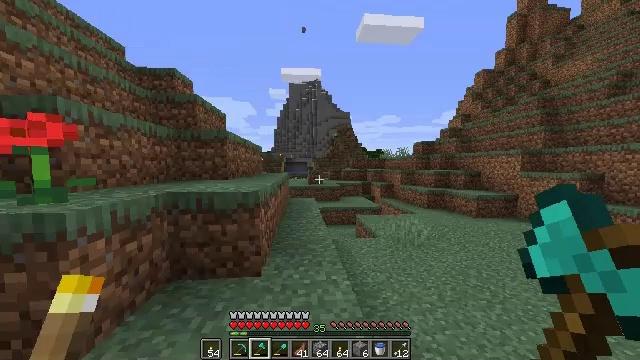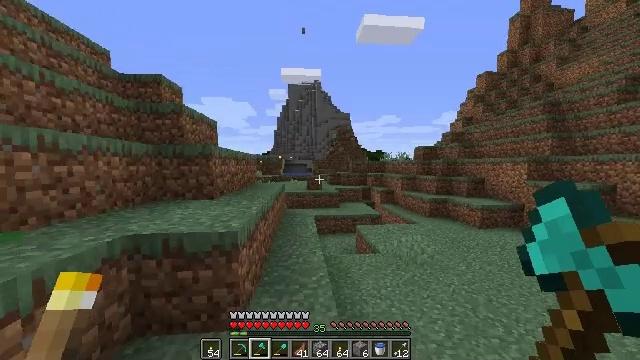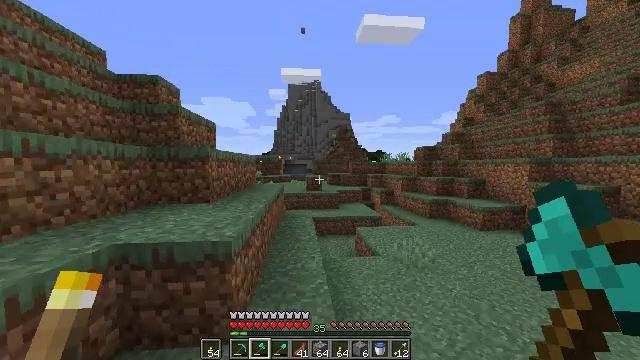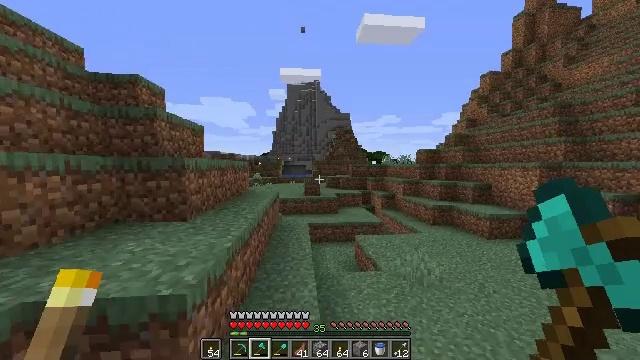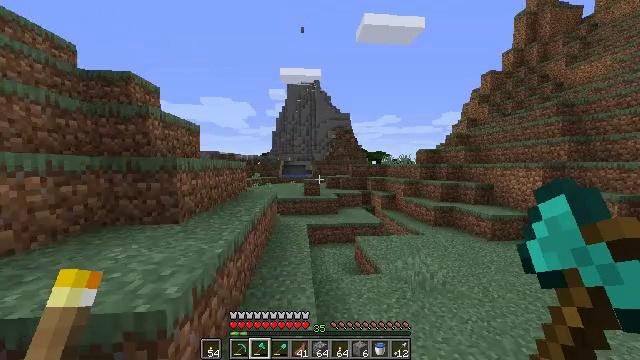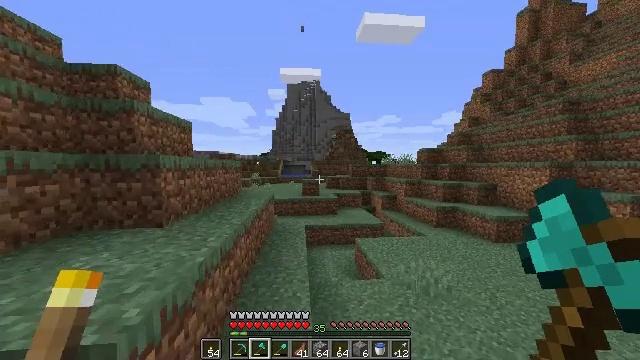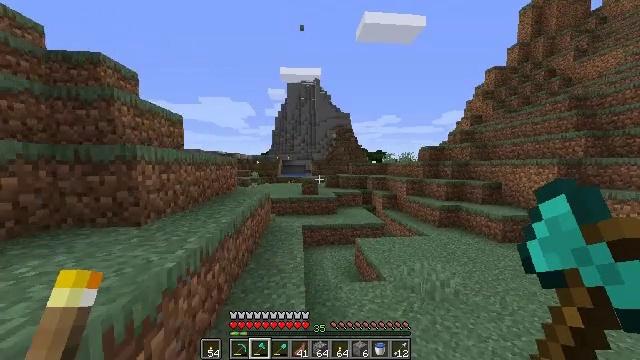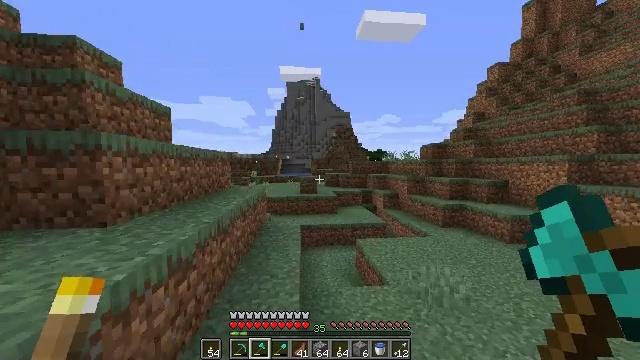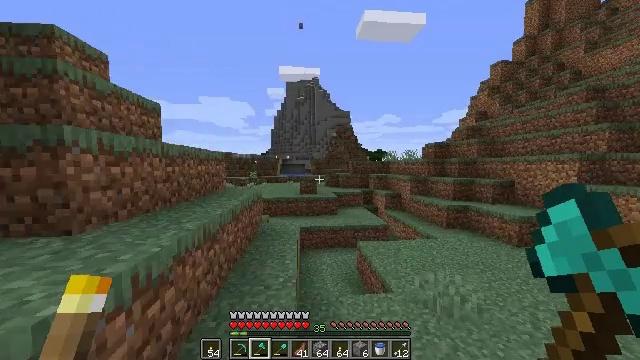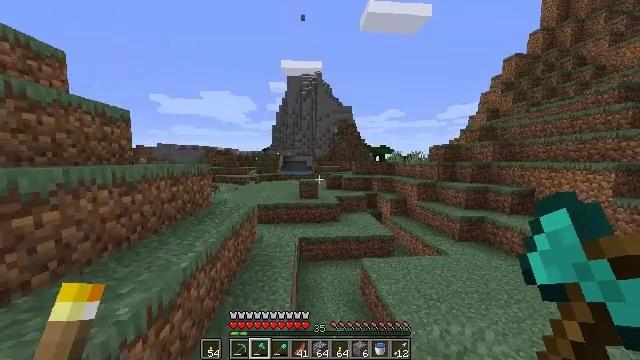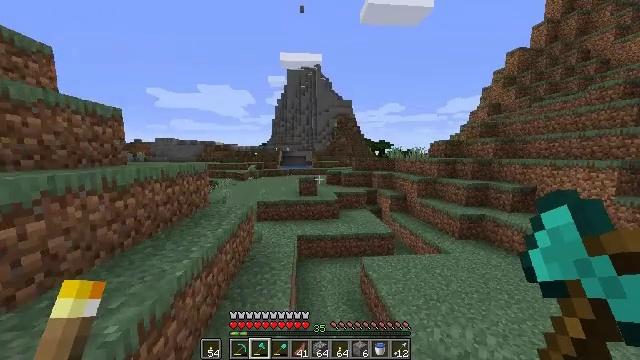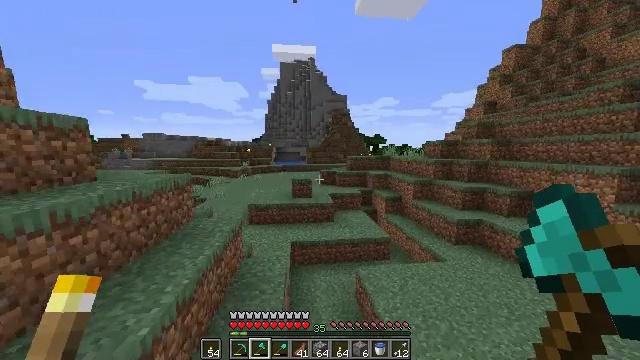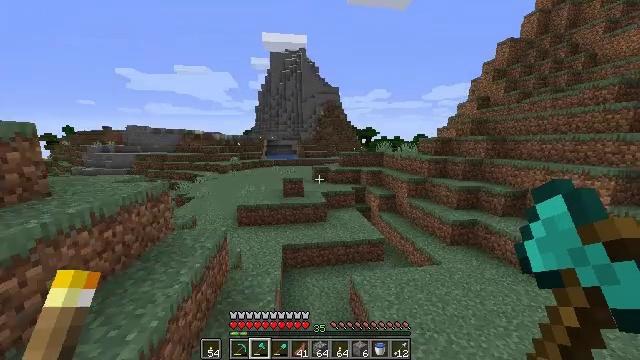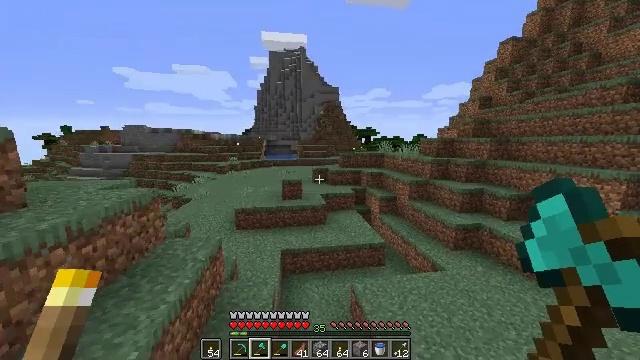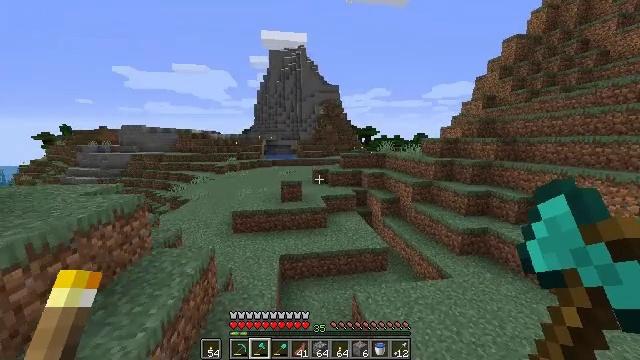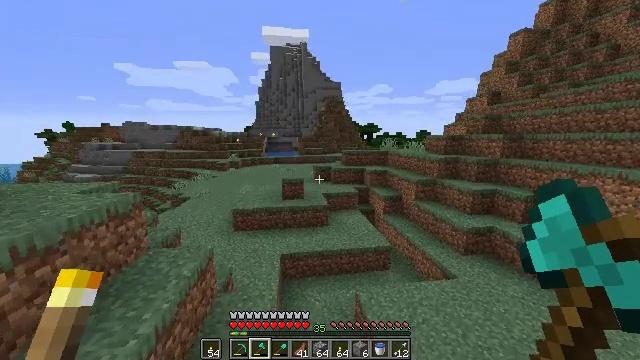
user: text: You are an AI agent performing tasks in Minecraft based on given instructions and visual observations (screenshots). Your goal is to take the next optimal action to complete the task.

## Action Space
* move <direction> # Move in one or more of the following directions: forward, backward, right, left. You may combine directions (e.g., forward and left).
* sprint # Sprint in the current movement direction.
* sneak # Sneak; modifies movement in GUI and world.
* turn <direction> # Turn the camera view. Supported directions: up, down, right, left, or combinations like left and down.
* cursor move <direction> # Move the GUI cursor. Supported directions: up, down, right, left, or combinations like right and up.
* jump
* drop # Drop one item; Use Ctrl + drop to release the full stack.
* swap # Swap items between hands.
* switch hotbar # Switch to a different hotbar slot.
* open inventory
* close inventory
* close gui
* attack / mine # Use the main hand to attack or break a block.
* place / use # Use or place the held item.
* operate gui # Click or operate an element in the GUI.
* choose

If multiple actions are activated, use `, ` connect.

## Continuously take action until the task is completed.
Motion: motion action
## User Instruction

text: Mine oak leaves.
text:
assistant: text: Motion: move forward, sprint, jump
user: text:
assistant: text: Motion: move forward, sprint, jump
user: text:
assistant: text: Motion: move forward, sprint, jump
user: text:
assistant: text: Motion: move forward, sprint, jump
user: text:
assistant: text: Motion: move forward, sprint, jump
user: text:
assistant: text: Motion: move forward, sprint, jump
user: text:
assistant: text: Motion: move forward, sprint, jump
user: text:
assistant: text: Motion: move forward, sprint, jump
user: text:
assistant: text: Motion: move forward, sprint, turn down, jump
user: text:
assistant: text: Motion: move forward, sprint, turn down, jump
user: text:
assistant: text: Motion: move forward, sprint, turn right and down, jump
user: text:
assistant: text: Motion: move forward, sprint, turn right and down, jump
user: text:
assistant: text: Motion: move forward, sprint, jump
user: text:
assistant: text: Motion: move forward, sprint, jump
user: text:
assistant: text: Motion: move forward, sprint, jump
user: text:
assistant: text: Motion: move forward, sprint, turn down, jump
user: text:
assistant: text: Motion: move forward and move right, sprint, turn down, jump
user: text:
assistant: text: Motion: move forward and move right, sprint, turn down, jump
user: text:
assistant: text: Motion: move forward and move right, sprint, turn left, jump
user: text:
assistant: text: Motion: move forward, sprint, turn left, jump
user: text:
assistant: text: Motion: move forward, sprint, turn left and up, jump
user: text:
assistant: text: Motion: move forward and move left, sprint, turn left and up, jump
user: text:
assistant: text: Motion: move forward and move left, sprint, turn left, jump
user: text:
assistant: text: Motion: move forward and move left, sprint, jump
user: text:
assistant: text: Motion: move forward and move left, sprint, jump
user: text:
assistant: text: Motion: move forward and move left, sprint, jump
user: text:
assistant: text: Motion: move forward and move left, sprint, jump
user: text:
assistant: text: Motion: move forward and move left, sprint, jump
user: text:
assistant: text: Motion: move forward, sprint, jump
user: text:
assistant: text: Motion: move forward, sprint, jump